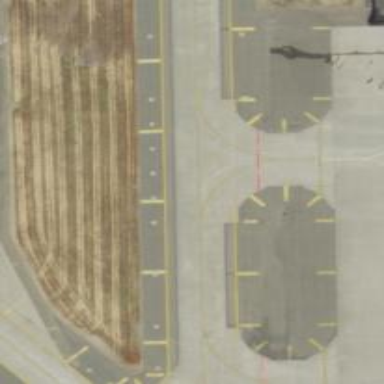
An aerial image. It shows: View of taxiway at the airport.